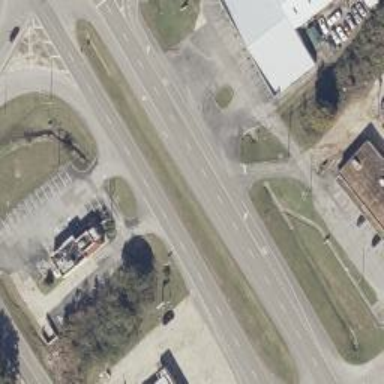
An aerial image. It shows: Primary highway with dual carriageway surfaced with asphalt.